Interaction volume radius: 10 \u00c5
Interaction volume height: 15 \u00c5
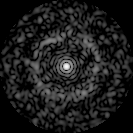
Disorder parameter: 0.803